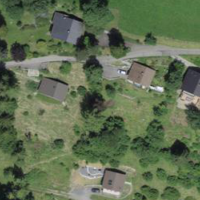
EUNIS habitat code: 55
Species observed at this site:
Corvus corone
Turdus merula
Lophophanes cristatus
Parus major
Chloris chloris
Pyrrhula pyrrhula
Pica pica
Sitta europaea
Fringilla coelebs
Coccothraustes coccothraustes
Sciurus vulgaris
Periparus ater